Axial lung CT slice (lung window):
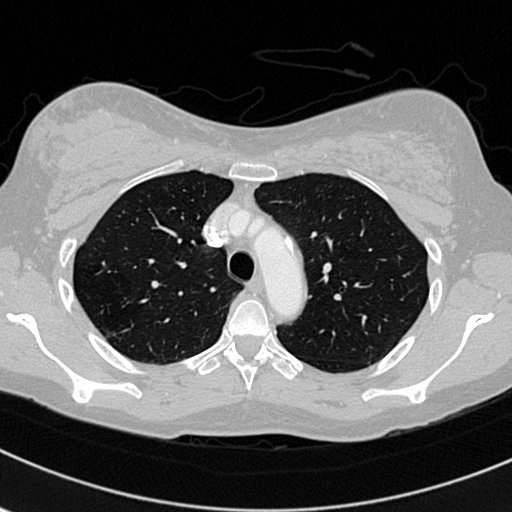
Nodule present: no